Aerial crown-view tile of a tropical tree (Barro Colorado Island, Panama), acquired 20240918:
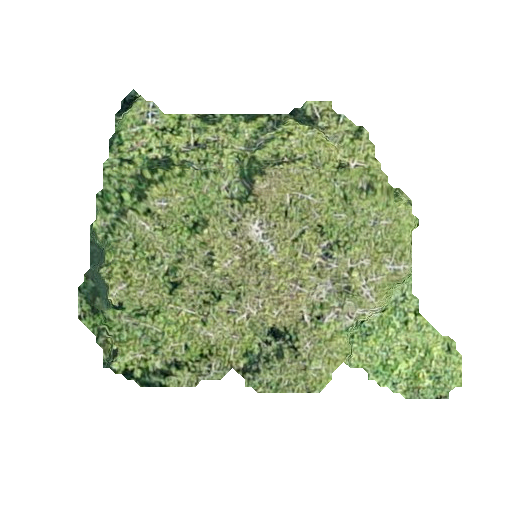
Species: Virola surinamensis
GBIF accepted scientific name: Virola surinamensis
Crown area: 133.484 m²